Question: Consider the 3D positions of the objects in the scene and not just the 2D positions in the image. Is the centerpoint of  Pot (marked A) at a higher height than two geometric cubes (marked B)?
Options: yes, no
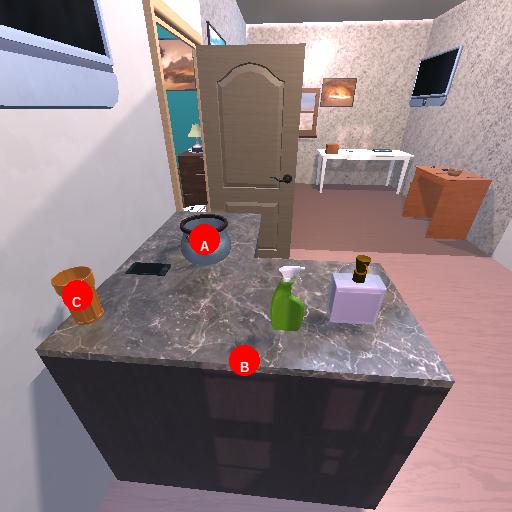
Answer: yes